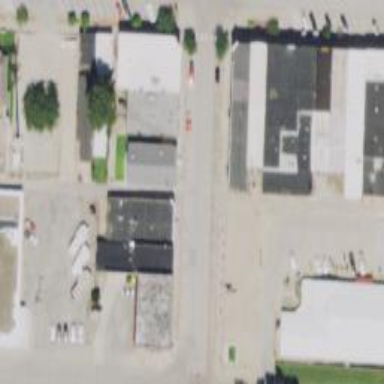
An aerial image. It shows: Alleyway designated as service road.